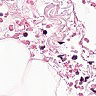
Metastatic tissue present: no